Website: lowes
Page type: customer-info-address
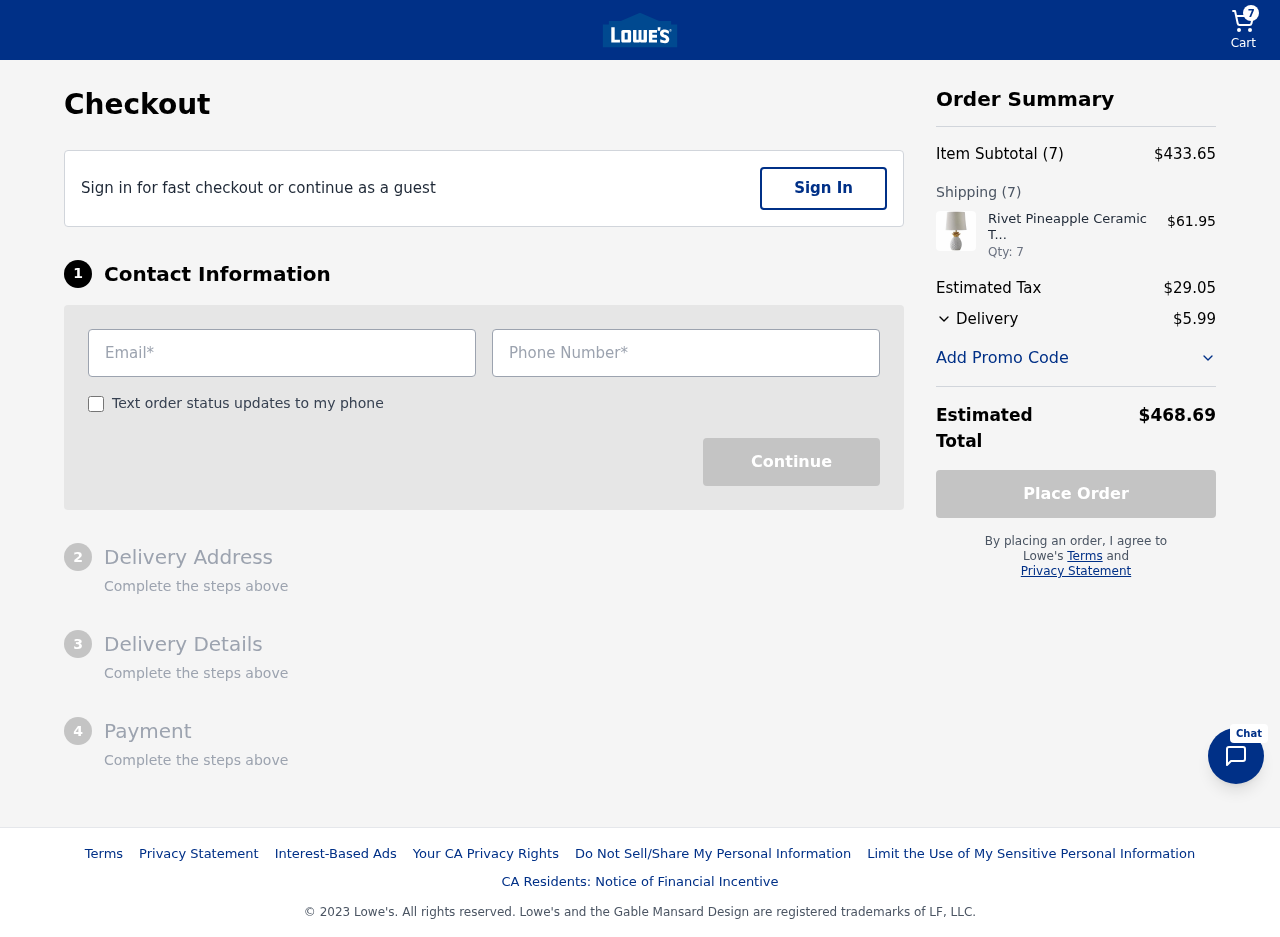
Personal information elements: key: PII_EMAIL
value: billy.johnson@gmail.com
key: PII_PHONE
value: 6053610446
Product elements: key: PRODUCT1_NAME
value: Rivet Pineapple Ceramic Table Lamp, Modern, 18" H, White and Gold
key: PRODUCT1_PRICE
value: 61.95
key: PRODUCT1_QUANTITY
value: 7
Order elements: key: ORDER_NUM_ITEMS
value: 7
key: ORDER_SUBTOTAL
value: $433.65
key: ORDER_NUM_ITEMS2
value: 7
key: ORDER_TAX
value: $29.05
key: ORDER_SHIPPING_COST
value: $5.99
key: ORDER_TOTAL
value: $468.69